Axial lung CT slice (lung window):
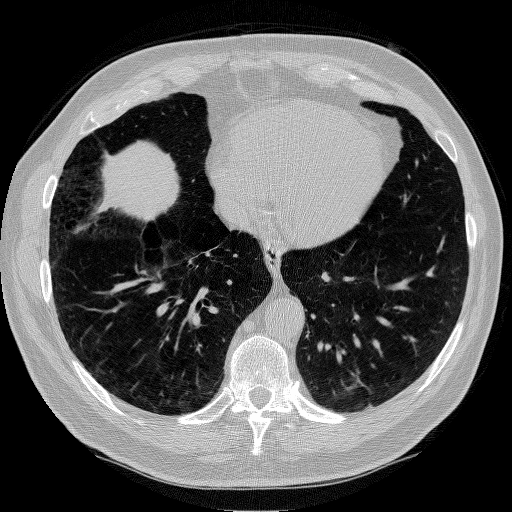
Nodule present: no